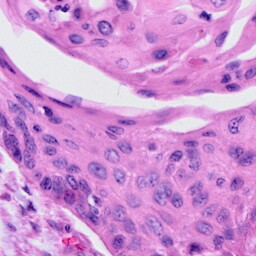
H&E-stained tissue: Cervix